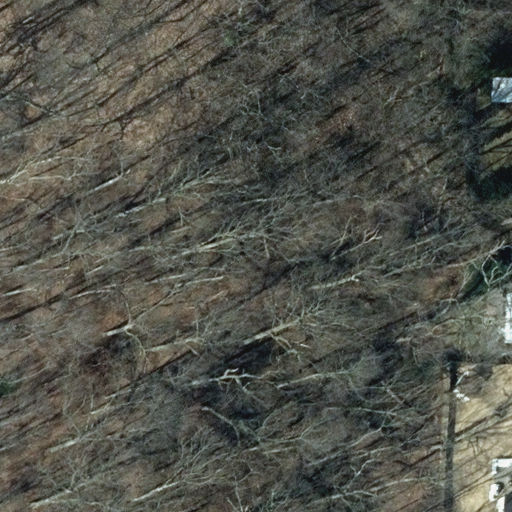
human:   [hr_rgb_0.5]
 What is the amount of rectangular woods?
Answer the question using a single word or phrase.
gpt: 1

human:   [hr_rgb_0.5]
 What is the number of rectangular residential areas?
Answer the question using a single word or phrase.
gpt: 1

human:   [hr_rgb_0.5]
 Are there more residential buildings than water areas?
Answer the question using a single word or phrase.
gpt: yes

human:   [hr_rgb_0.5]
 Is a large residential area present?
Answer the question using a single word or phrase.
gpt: yes

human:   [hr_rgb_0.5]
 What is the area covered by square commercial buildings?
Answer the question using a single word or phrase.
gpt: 0m2

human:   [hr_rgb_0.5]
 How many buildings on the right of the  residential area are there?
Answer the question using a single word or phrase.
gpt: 3

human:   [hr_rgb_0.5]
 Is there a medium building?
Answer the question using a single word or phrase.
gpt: yes

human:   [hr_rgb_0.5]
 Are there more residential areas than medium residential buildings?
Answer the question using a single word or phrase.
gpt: no

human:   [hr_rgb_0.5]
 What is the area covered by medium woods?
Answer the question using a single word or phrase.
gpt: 0m2

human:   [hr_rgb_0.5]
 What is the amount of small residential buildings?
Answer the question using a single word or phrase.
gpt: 0

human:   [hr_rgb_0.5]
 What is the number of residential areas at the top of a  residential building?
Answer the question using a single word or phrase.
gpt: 0

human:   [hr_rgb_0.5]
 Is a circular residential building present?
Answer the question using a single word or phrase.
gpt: no

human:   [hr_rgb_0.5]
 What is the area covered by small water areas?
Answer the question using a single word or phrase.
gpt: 0m2

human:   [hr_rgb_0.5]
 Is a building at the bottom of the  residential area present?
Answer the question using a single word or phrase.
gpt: no

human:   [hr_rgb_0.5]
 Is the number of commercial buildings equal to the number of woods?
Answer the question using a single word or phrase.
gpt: no

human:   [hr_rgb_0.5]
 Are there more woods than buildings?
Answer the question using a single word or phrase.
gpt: no

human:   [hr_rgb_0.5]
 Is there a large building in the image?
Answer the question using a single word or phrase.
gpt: no

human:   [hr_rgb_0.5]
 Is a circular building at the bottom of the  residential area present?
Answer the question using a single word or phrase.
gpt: no

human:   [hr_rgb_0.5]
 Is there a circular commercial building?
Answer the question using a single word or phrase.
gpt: no

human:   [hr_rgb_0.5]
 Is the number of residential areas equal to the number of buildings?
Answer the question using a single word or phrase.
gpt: no

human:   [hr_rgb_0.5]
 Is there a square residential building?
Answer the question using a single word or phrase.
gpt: no

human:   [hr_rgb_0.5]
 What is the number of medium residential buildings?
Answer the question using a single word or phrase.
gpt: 2

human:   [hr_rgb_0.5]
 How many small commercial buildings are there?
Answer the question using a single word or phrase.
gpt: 0

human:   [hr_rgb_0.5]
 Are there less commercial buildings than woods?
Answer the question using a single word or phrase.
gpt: yes

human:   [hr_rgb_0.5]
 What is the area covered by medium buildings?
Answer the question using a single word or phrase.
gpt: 289m2

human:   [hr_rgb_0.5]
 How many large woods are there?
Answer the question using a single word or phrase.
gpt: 1

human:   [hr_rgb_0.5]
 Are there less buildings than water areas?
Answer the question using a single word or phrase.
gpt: no

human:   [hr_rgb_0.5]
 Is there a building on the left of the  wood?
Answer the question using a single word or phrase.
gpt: no

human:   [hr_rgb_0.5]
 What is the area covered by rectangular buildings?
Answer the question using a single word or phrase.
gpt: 297m2

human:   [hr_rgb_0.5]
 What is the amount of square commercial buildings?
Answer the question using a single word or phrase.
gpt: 0

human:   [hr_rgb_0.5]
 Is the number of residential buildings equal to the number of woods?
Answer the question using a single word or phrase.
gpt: no

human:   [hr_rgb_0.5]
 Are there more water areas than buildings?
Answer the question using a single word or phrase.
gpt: no

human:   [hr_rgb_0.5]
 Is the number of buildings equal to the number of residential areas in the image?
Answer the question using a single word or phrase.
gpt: no

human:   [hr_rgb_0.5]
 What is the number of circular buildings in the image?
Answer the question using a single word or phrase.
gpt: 0

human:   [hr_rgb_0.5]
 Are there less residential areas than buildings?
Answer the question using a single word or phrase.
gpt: yes

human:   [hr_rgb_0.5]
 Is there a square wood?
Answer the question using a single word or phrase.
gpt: no